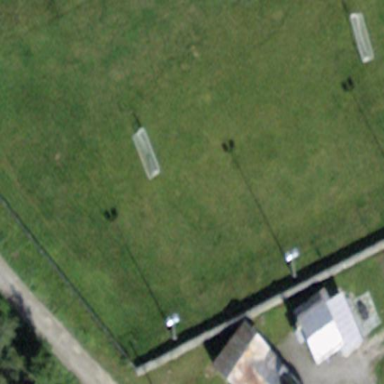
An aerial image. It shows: Grass pitch designated for soccer.